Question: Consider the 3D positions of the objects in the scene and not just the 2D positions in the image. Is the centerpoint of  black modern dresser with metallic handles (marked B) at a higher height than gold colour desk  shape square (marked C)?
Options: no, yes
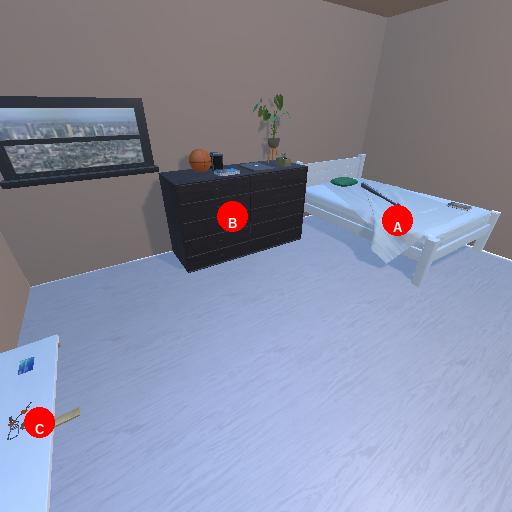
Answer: no